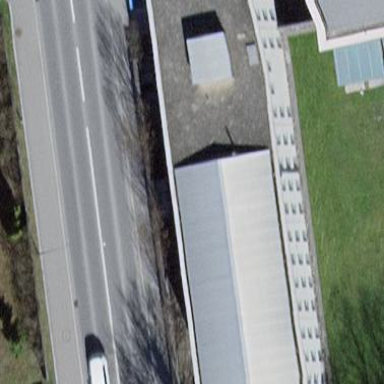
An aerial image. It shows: Office building.